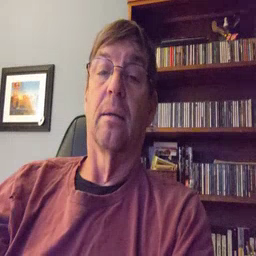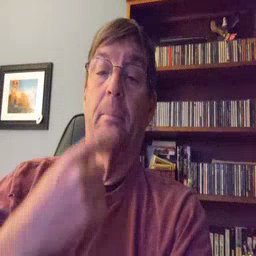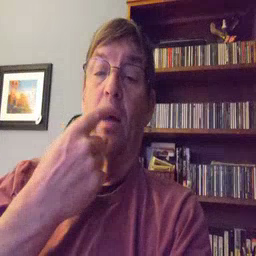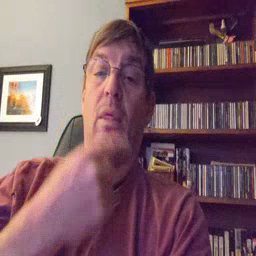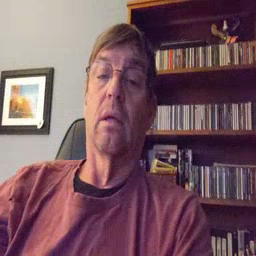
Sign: mouth